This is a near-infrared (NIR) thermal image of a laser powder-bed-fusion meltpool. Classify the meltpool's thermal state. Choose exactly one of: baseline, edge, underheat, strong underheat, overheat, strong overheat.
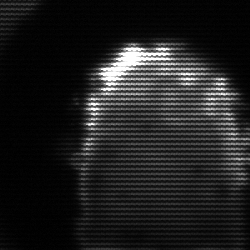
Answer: baseline